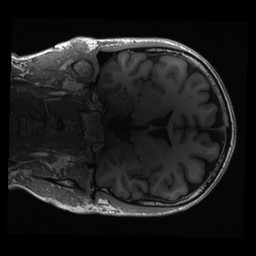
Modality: T1w
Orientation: coronal
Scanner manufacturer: siemens
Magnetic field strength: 3 T
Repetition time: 2.3 s
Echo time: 0.00289 s